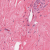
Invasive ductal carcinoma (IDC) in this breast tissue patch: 0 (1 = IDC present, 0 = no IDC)